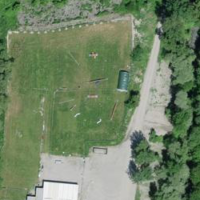
EUNIS habitat code: 55
Species observed at this site:
Lepidium draba